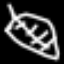
Label: leaf